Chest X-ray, AP view. Patient: 29 years old, sex M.
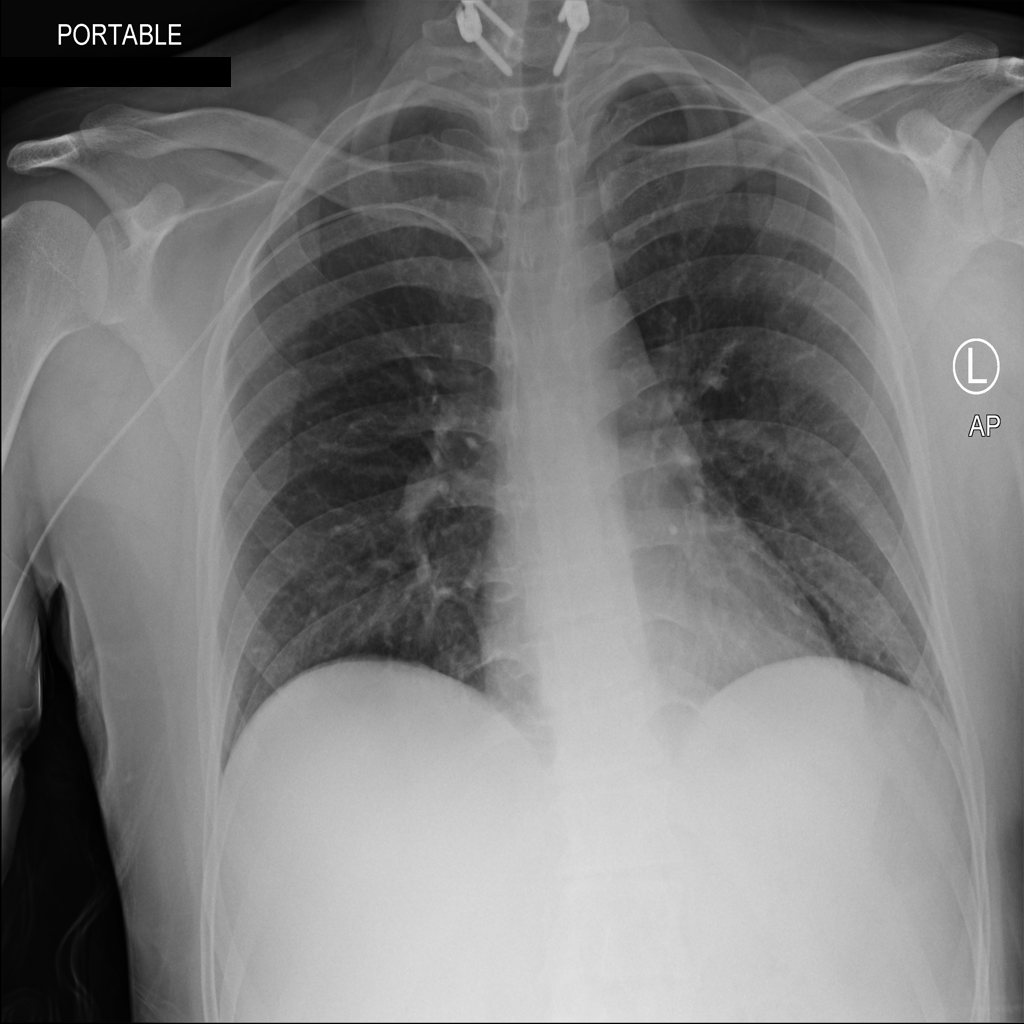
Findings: No Finding